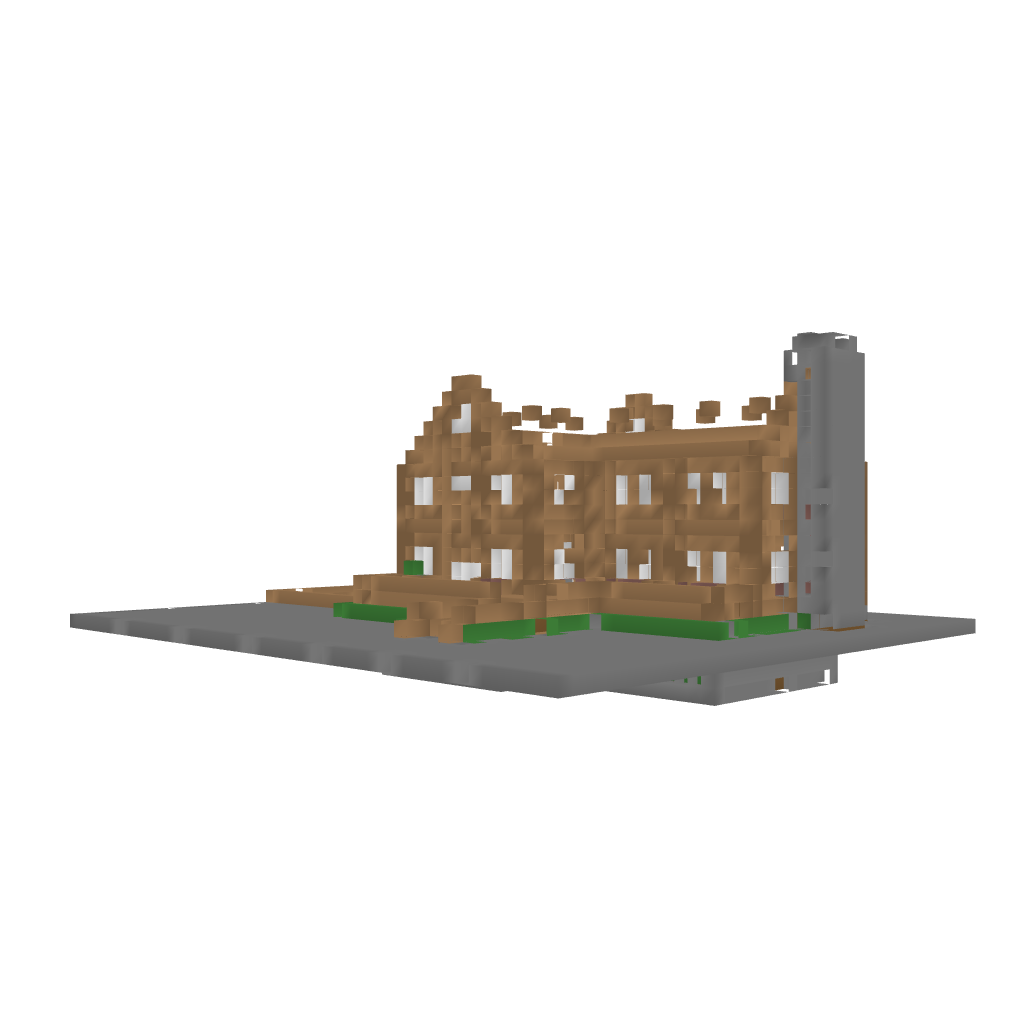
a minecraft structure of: Big Casual House bad low quality